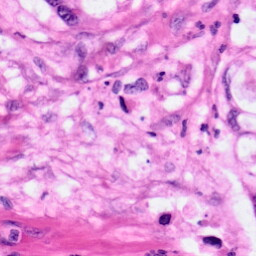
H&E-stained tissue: Pancreatic